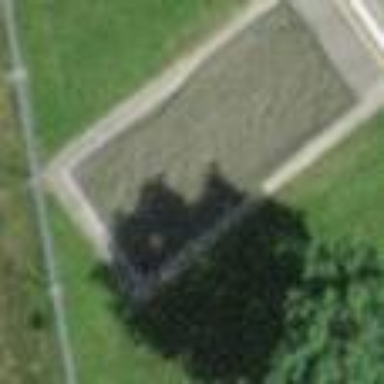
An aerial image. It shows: Sandpit playground.